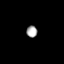
Tissue: prostate
Cell type: T cells
Senescence score: 0.7731
Nuclear area (px): 123
Mean DAPI intensity: 170.114